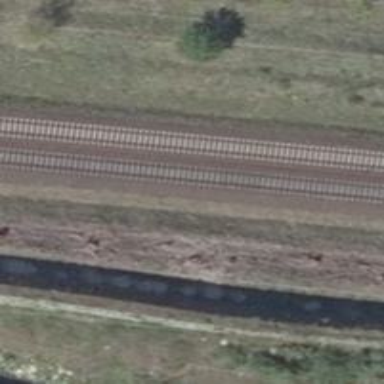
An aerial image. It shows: Railway track with contact line for electrification.